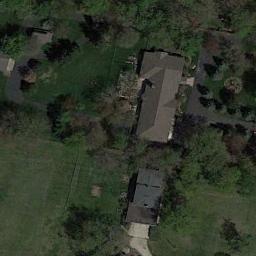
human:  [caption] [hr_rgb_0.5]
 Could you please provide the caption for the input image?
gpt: The sparse residential is on the grass next to some trees .

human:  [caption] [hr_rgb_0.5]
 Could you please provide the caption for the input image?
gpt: Many trees are next to the sparse residential .

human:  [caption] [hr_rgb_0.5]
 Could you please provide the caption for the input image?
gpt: Two paths lead to a small black house .

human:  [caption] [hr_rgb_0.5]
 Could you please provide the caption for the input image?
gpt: In sparse residential areas there are several houses of different sizes and many green trees surrounded by grass .

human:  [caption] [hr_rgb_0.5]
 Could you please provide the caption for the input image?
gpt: A sparse residential area with many green trees and two buildings .